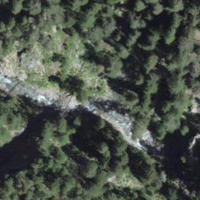
EUNIS habitat code: 43
Species observed at this site:
Saponaria ocymoides